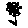
Label: flower